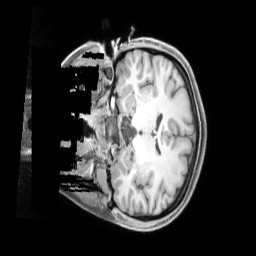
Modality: T1w
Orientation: coronal